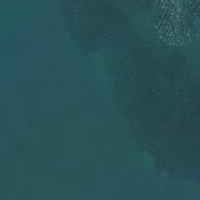
EUNIS habitat code: 14
Species observed at this site:
Corvus corone
Podiceps cristatus
Fulica atra
Anas platyrhynchos
Passer domesticus
Chroicocephalus ridibundus
Phalacrocorax carbo
Larus michahellis
Cygnus olor
Parus major
Hirundo rustica
Sterna hirundo
Columba livia
Motacilla alba